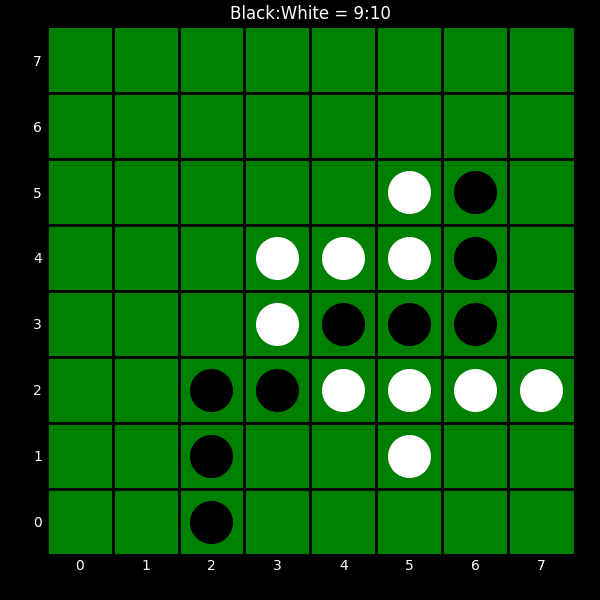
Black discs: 9
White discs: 10